Question: I am trying to make an animation where several datasets are being cycled through in a <URL> plot, and a datatip follows the highest bar in every frame, as demonstrated below:

Here's a code which achieves the desired result using a <URL>:
'''
%% // Initialization
close all force; clear variables; clc;
%% // Generate some data:
indMax = 20; data = randi(indMax,[5,45]);
%% // Generate the 1st values to plot:
edges = 0.5:1:indMax+0.5;
counts = histcounts(data(1,:),edges);
[~,maxInd] = max(counts);
%% // Create the plot and the datatip:
figure(100); hBar = bar(1:indMax,counts);
hDT = makedatatip(hBar,maxInd); hDT = handle(hDT);
grid on; hold on; grid minor; xlim([0,indMax+1]); ylim([0,10]);
%% // Update the figure and the datatip:
for indFrame = 2:size(data,1)
counts = histcounts(data(indFrame,:),edges);
[~,maxInd] = max(counts);
hBar.YData = counts; %// Update bar heights
hDT.Cursor.DataIndex = maxInd; %// Update datatip location
%// Alternatively to the above line: hDT.Position = [newX newY newZ];
java.lang.Thread.sleep(1000);
drawnow;
end
'''
Note that the datatip is created using a modified version of the <URL>:
>
And also 'Z = [];'
Since 'makedatatip' attempts to acces the ''XData'' and ''YData'' properties of the input handle, which are absent in <URL> plots, it refuses to work. So my question is:
<URL>
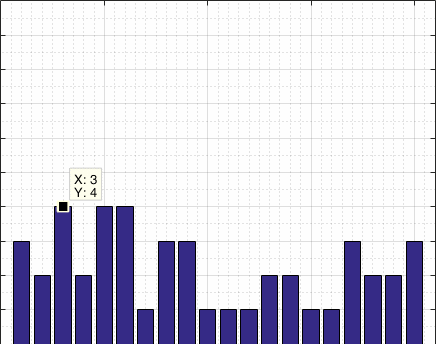
Answer: Turns out the solution is quite straight-forward, at least when only a single datatip is needed. Here are the required steps:
1. Replace the bar plot with a histogram: hHist = histogram(data(1,:),edges);
2. Create the datatip "manually" instead of using makedatatip: hDataCursorMgr = datacursormode(ancestor(hHist,'figure'));
hDT = createDatatip(hDataCursorMgr,hHist);
3. Update the position as needed: hDT.Cursor.DataIndex = maxInd;
4. To update the histogram's bar heights, it is not possible to update the 'Values' property directly (since it's read-only), so one must update the 'Data' property (and let MATLAB recompute the bar heights on its own): hHist.Data = data(indFrame,:);
And everything put together:
'''
%% // Initialization
close all force; clear variables; clc;
%% // Generate some data:
indMax = 20; data = randi(indMax,[5,45]);
%% // Generate the 1st values to plot:
edges = 0.5:1:indMax+0.5;
counts = histcounts(data(1,:),edges);
[~,maxInd] = max(counts);
%% // Create the plot and the datatip:
figure(100); hHist = histogram(data(1,:),edges);
hDataCursorMgr = datacursormode(ancestor(hHist,'figure'));
hDT = createDatatip(hDataCursorMgr,hHist); hDT.Cursor.DataIndex = maxInd;
grid on; hold on; grid minor; xlim([0,indMax+1]); ylim([0,10]);
%% // Update the plot and the datatip:
for indFrame = 2:size(data,1)
[~,maxInd] = max(histcounts(data(indFrame,:),edges));
hHist.Data = data(indFrame,:);
hDT.Cursor.DataIndex = maxInd;
java.lang.Thread.sleep(1000);
drawnow;
end
'''
Which results in:

---
Some notes \ observations:
- 'double'<URL>-